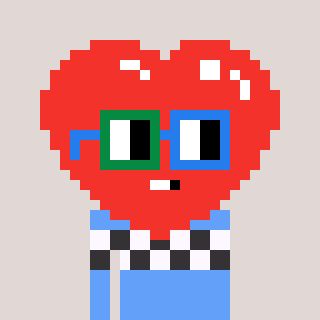
a pixel art character with square green and blue glasses, a heart-shaped head and a blue-colored body on a warm background